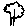
Label: tree